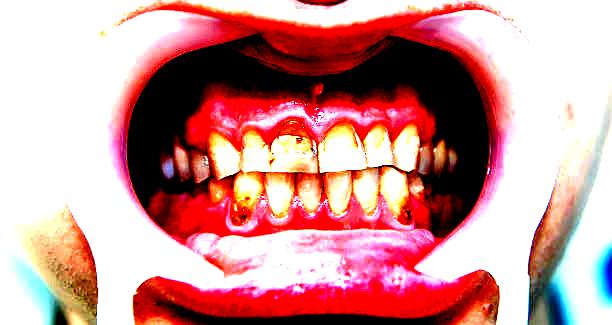
Condition: Calculus